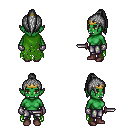
a pixel art fantasy rpg character, female body template, orc, green skin, green tattered cape, metal pants, gray long topknot hairstyle, gold tiara, metal gloves, maroon shoes, dagger, four views (front, back, left, right), 2x2 character sprite sheet, small pixel art, hard edges, no anti-aliasing